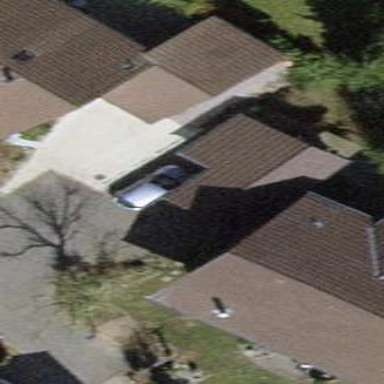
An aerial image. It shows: Garage.